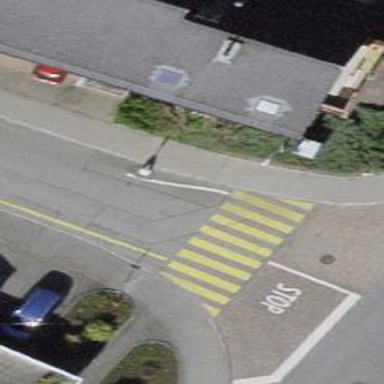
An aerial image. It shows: Bollard barrier.